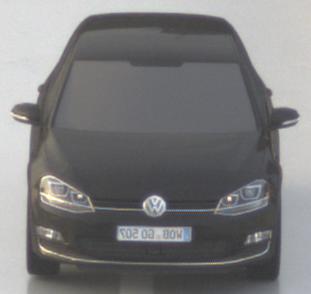
Make: VW
Model: Golf 1.2 TSI BMT
Detailed model: Golf (VII)
Model produced from: 2012/11
Model produced until: 2014/05
Doors: 3
Color: black
Road condition: wet road
Daytime: sunrise or sunset
Contrast: low contrast